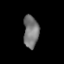
Tissue: lung
Cell type: Myeloid cells
Senescence score: 0.6345
Nuclear area (px): 480
Mean DAPI intensity: 119.402